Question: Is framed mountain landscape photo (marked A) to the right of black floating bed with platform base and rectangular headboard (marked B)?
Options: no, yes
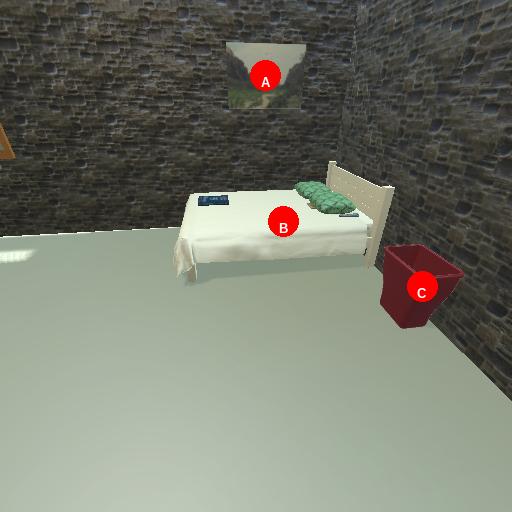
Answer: no